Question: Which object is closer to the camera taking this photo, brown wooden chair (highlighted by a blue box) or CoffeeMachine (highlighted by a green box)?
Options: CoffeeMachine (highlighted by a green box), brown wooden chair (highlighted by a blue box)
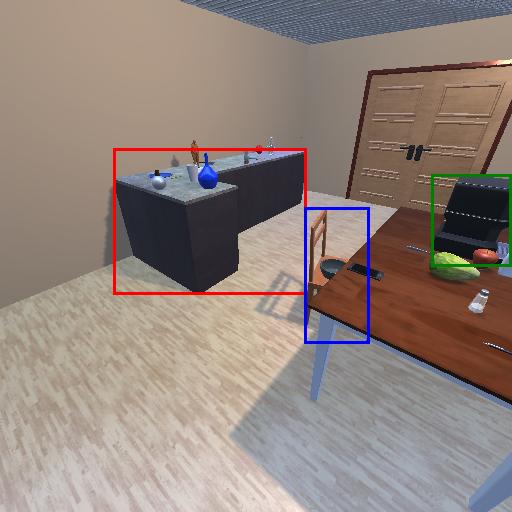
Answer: CoffeeMachine (highlighted by a green box)